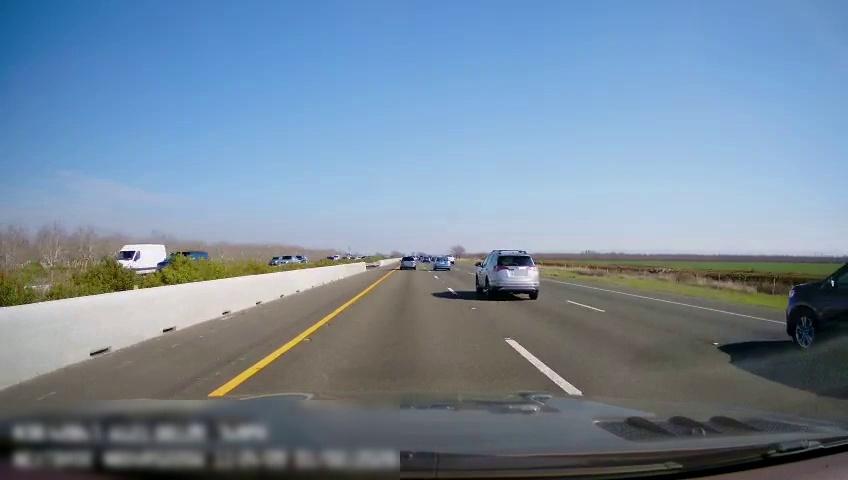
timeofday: Day
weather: Sunny
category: Drivable Space
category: Vehicles | Car
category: Vehicles | Truck
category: Vehicles | Bus
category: Vehicles | Car
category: Vehicles | Car
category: Vehicles | SUV
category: Vehicles | SUV
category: Vehicles | SUV
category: Lanes | Current Lane
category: Lanes | Current Lane
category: Lanes | Alternate Lane
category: Lanes | Alternate Lane